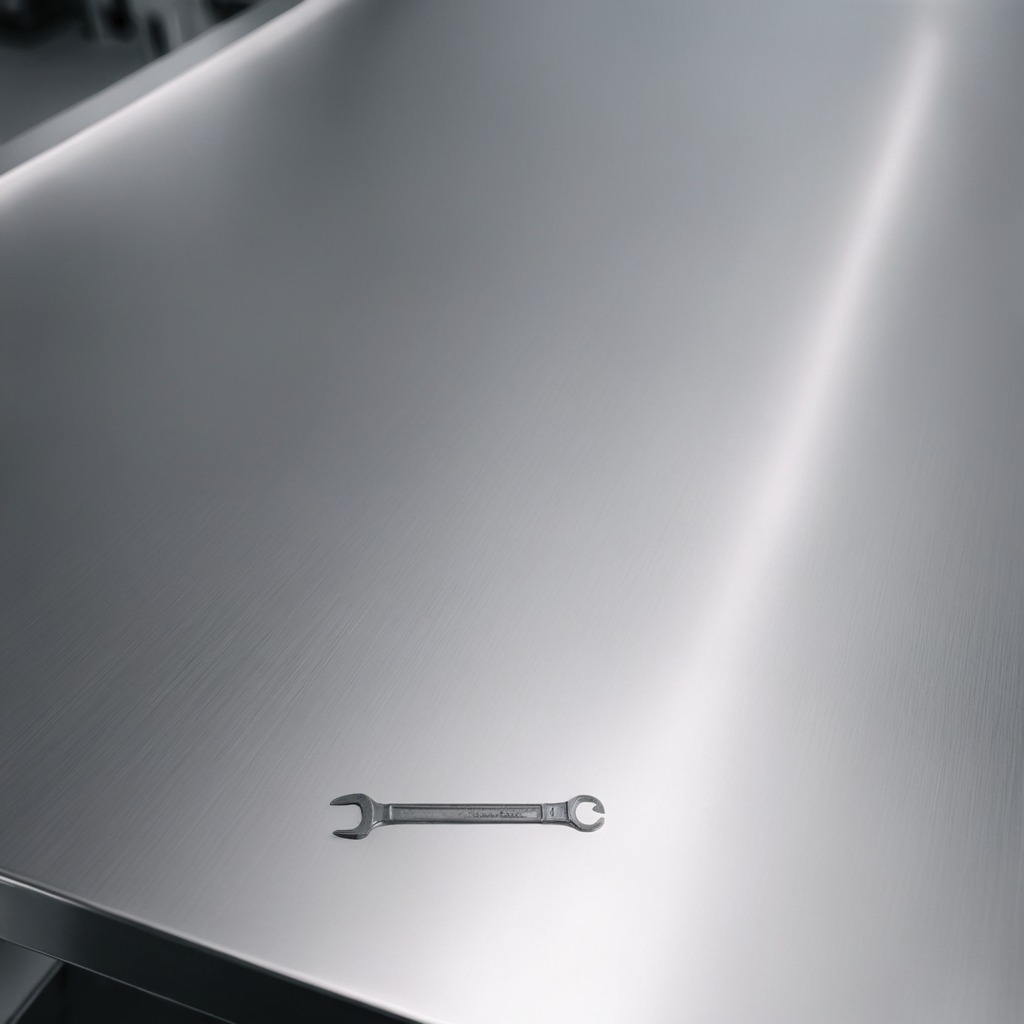
A wrench is lying on a stainless steel table in a high-end prototyping lab.